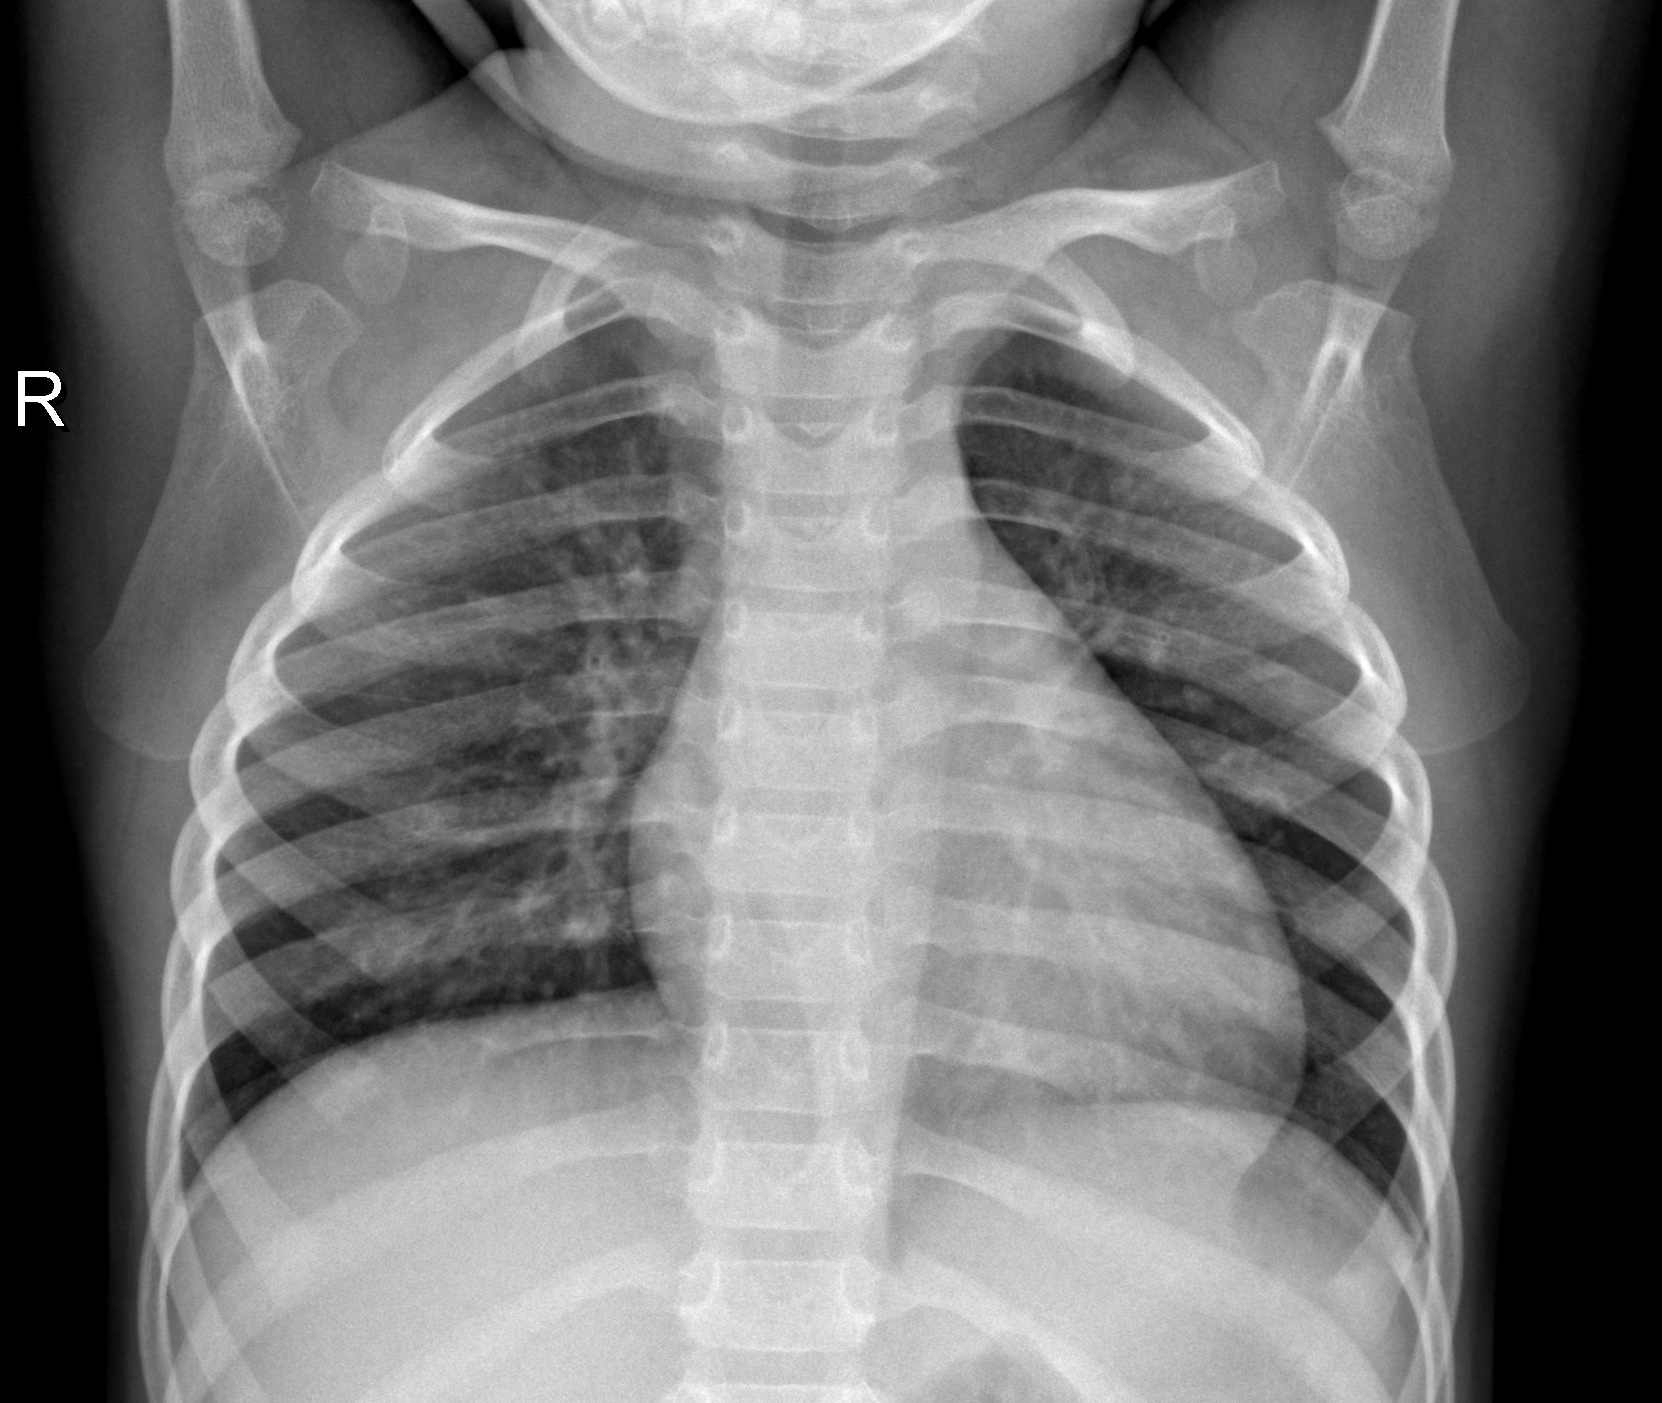
Diagnosis: NORMAL